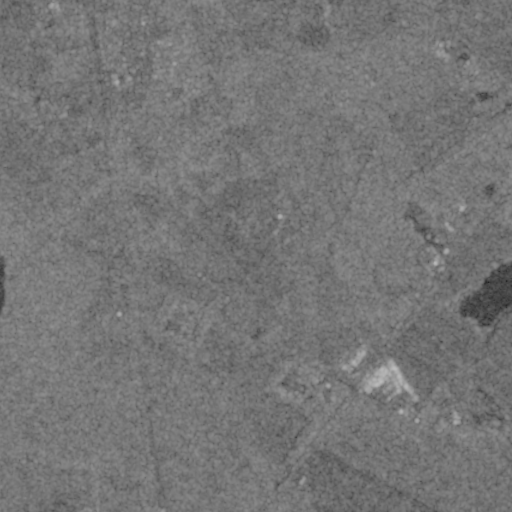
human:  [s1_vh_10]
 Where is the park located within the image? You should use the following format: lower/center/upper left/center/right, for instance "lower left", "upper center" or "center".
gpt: The park is located in the upper left of the image.
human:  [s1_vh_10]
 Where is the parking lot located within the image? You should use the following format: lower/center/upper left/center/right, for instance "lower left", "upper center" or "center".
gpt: The parking lot is located in the upper left of the image.
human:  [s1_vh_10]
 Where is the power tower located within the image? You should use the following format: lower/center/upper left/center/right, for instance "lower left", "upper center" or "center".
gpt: The power tower is located in the upper right of the image.
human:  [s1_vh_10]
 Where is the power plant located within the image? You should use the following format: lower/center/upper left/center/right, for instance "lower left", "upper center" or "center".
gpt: There is no power plant in the image.

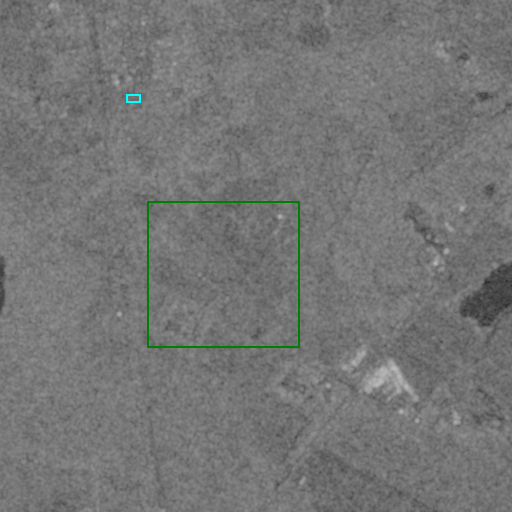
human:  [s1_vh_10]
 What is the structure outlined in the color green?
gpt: The structure outlined in green is an airport.
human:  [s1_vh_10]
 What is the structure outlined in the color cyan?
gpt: The structure outlined in cyan is a park.
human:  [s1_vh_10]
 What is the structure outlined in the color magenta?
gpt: There is no magenta outline.